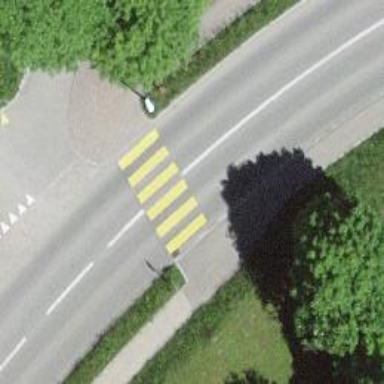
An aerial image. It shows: Zebra crossing on the road.